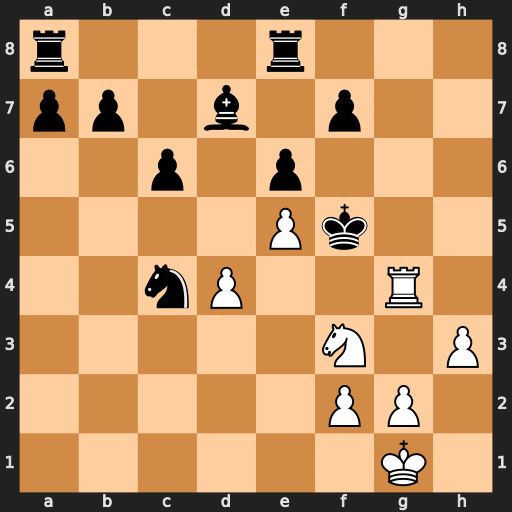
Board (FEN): r3r3/pp1b1p2/2p1p3/4Pk2/2nP2R1/5N1P/5PP1/6K1
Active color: w
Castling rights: -
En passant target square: -
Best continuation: Nh4#